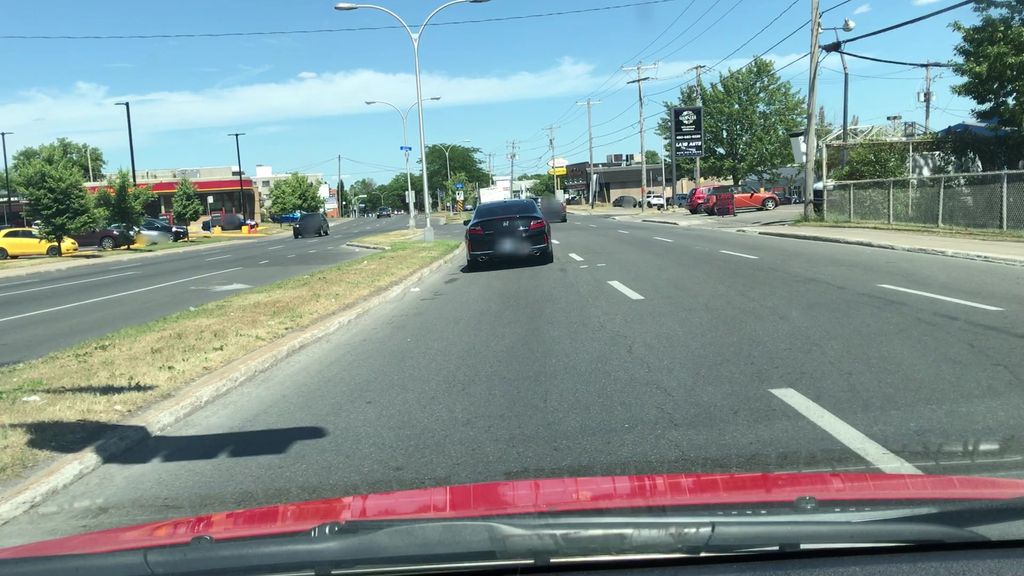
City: montreal